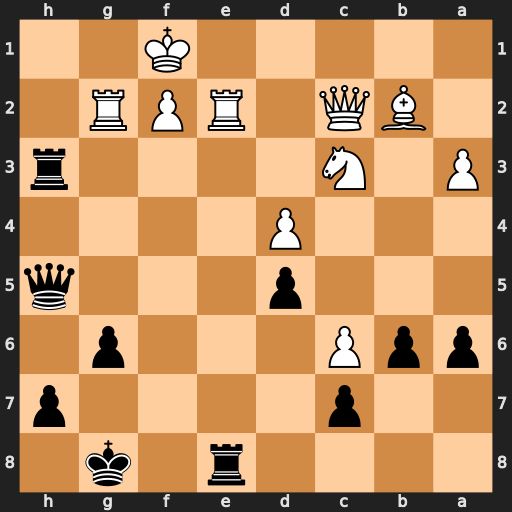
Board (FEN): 4r1k1/2p4p/ppP3p1/3p3q/3P4/P1N4r/1BQ1RPR1/5K2
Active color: b
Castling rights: -
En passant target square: -
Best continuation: Rh1+ Rg1 Qh3+ Ke1 Rxg1+